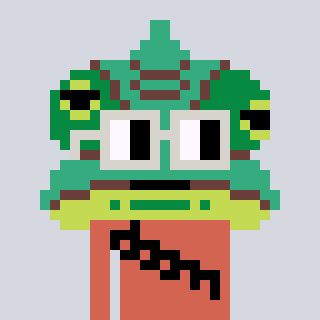
a pixel art character with square light gray glasses, a chameleon-shaped head and a peachy-colored body on a cool background